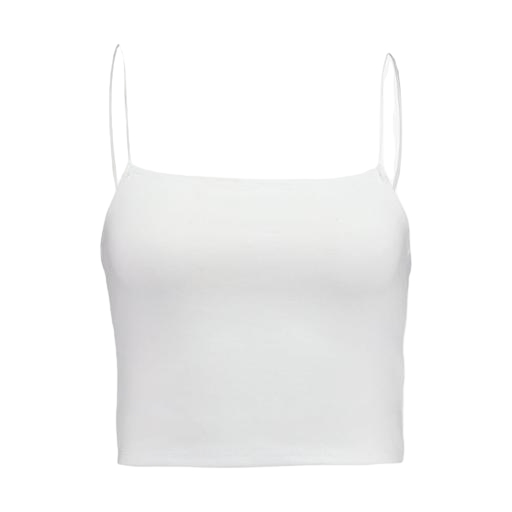
white cropped tank top, white scoop neck crop top, white crop tank, white background